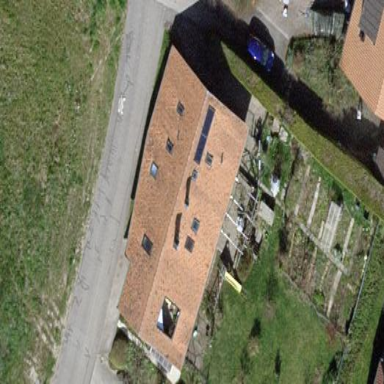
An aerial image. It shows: Simple and straightforward house.